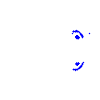
Particle: pion